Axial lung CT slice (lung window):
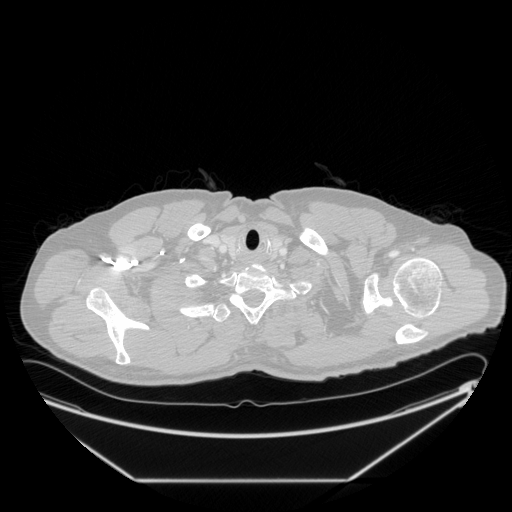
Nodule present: no